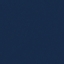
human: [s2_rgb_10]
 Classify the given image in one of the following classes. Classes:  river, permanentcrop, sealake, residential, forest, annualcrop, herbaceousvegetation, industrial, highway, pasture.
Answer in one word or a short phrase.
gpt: SeaLake